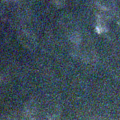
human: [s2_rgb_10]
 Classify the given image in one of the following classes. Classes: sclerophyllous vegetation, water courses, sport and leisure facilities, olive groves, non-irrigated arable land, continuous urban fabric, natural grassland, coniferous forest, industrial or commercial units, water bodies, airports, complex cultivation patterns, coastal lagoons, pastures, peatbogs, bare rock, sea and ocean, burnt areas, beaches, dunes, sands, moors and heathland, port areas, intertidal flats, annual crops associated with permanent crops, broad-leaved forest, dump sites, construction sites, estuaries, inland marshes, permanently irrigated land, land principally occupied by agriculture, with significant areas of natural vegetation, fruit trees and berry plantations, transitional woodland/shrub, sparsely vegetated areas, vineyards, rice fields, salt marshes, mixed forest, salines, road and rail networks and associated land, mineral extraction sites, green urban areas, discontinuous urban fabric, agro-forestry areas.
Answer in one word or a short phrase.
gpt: water bodies